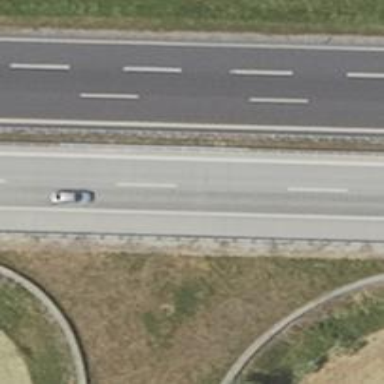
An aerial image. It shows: Motorway with concrete surface.